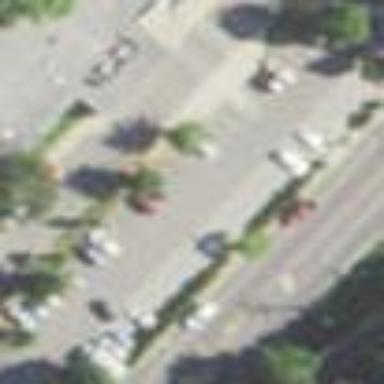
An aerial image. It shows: Parking area.